Question: Why is the running environment production for the compiled data in debug mode? This value is not set in the environment variable of my computer.

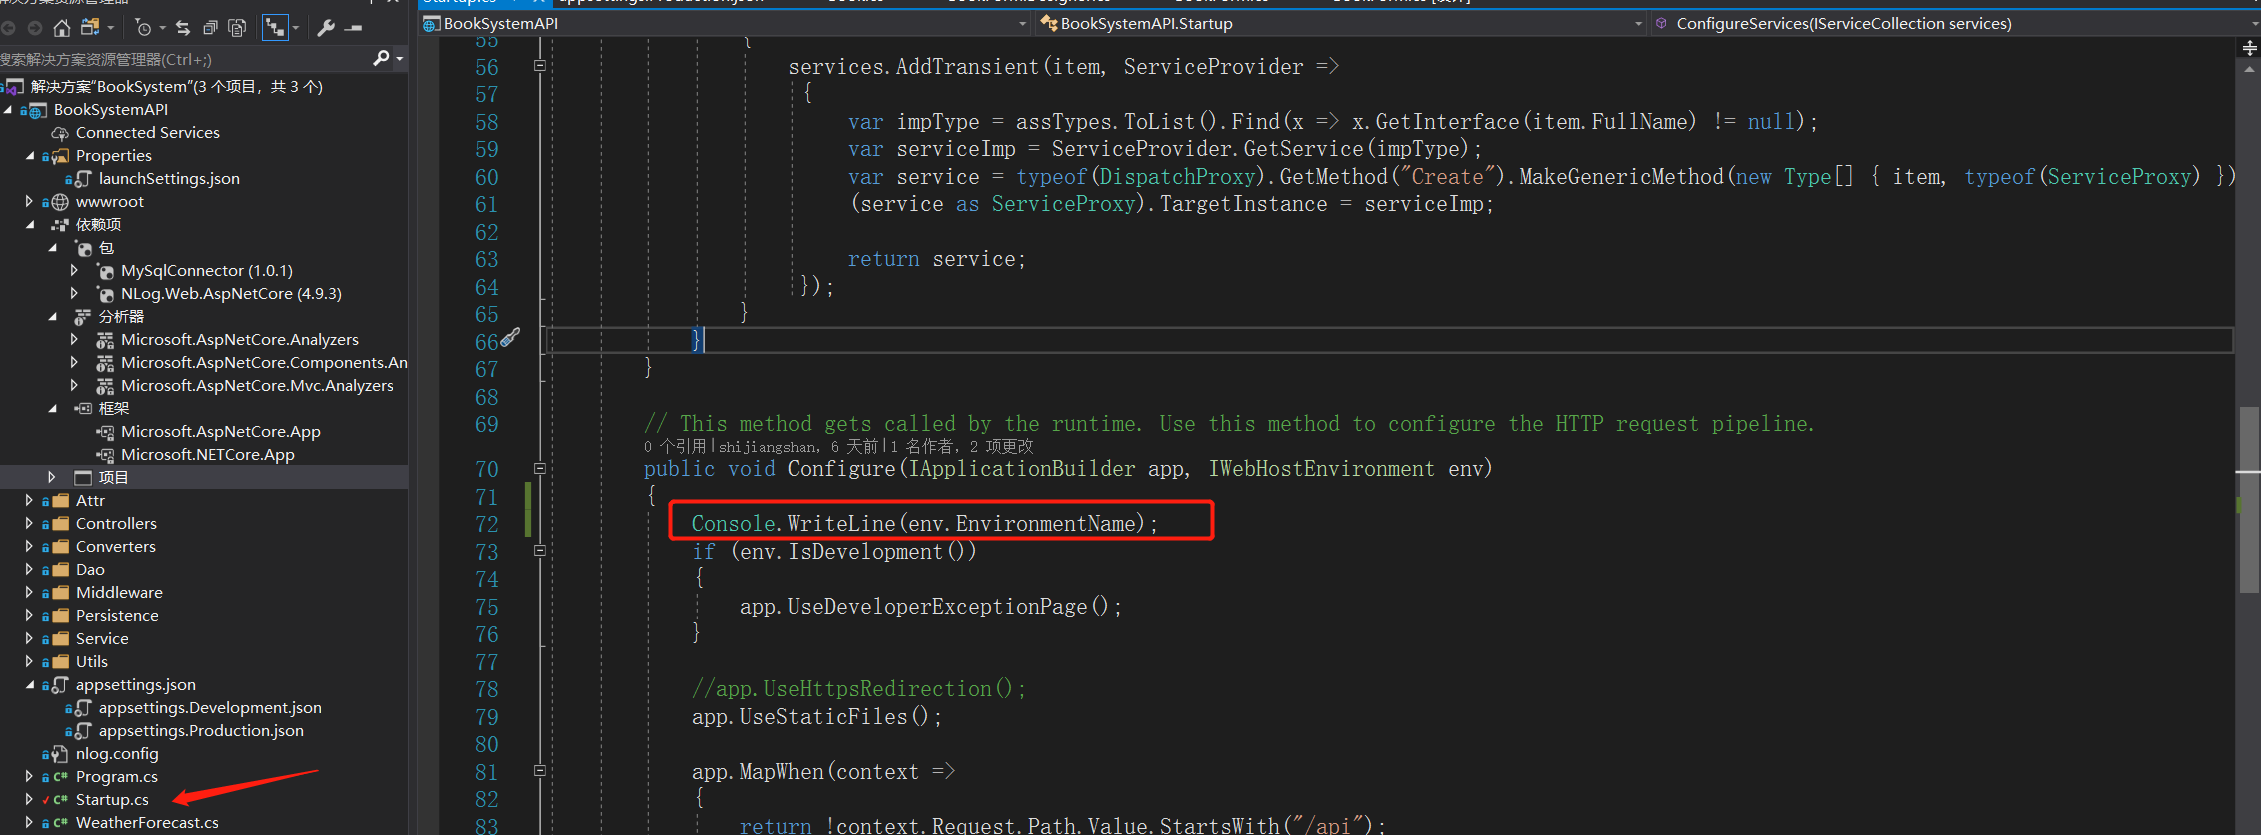
Answer: 'EnvironmentName' doesn't control, or get controlled by, the build type, it just tells you what the name of the environment is that you are currently in.
If you want to control the actual build type use the "Solution Configurations" menu from the toolbar, or by right clicking on the solution in the Solution Explorer and choosing "Properties"
<URL>
The actual 'EnvornmentName' property can come from multiple sources, including environment variables, and 'launchSettings.json'. If it isn't configured, it will default to 'Production'.
'launchSettings.json' with the Environment set to 'Development':
'''
{
"iisSettings": {
"windowsAuthentication": false,
"anonymousAuthentication": true,
"iisExpress": {
"applicationUrl": "http://localhost:31746",
"sslPort": 44369
}
},
"profiles": {
"IIS Express": {
"commandName": "IISExpress",
"launchBrowser": true,
"environmentVariables": {
"ASPNETCORE_ENVIRONMENT": "Development"
}
},
"WebApplication1": {
"commandName": "Project",
"launchBrowser": true,
"applicationUrl": "https://localhost:5001;http://localhost:5000",
"environmentVariables": {
"ASPNETCORE_ENVIRONMENT": "Development"
}
}
}
}
'''
This can also be set from the GUI by right clicking on the project, choosing "Properties", navigating to the "Debug" tab, and setting the "Environment variables" options there.
<URL>
Full documentation can be found here: <URL>